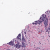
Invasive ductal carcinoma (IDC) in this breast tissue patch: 0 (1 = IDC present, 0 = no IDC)